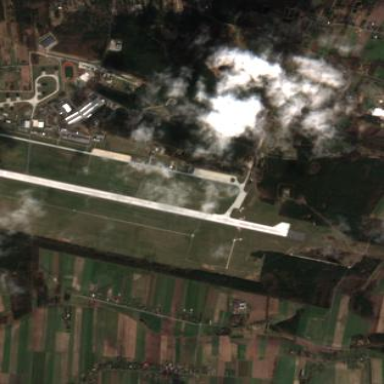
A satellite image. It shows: Concrete runway in the airport area.